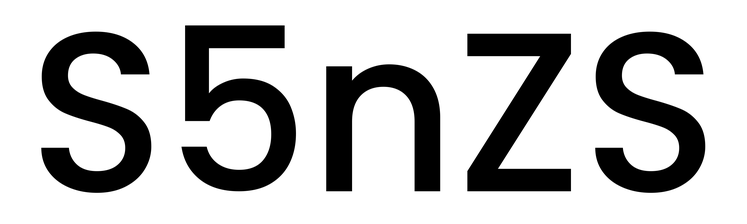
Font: Poppins-Medium